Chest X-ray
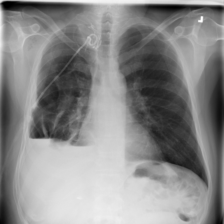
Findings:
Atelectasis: negative
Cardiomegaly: negative
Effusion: negative
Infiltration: negative
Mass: negative
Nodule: negative
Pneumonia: negative
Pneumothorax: negative
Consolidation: negative
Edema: negative
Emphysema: negative
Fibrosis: negative
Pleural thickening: negative
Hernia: negative